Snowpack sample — Loveland Pass, Silver Plume, Colorado, USA (1/12/25, 11:40 AM MST)
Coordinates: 39.66, -105.88
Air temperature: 7 °F
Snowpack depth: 140 cm
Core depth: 10 cm
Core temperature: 41 °F
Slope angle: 11°, slope face: 30°
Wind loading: high
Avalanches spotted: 2
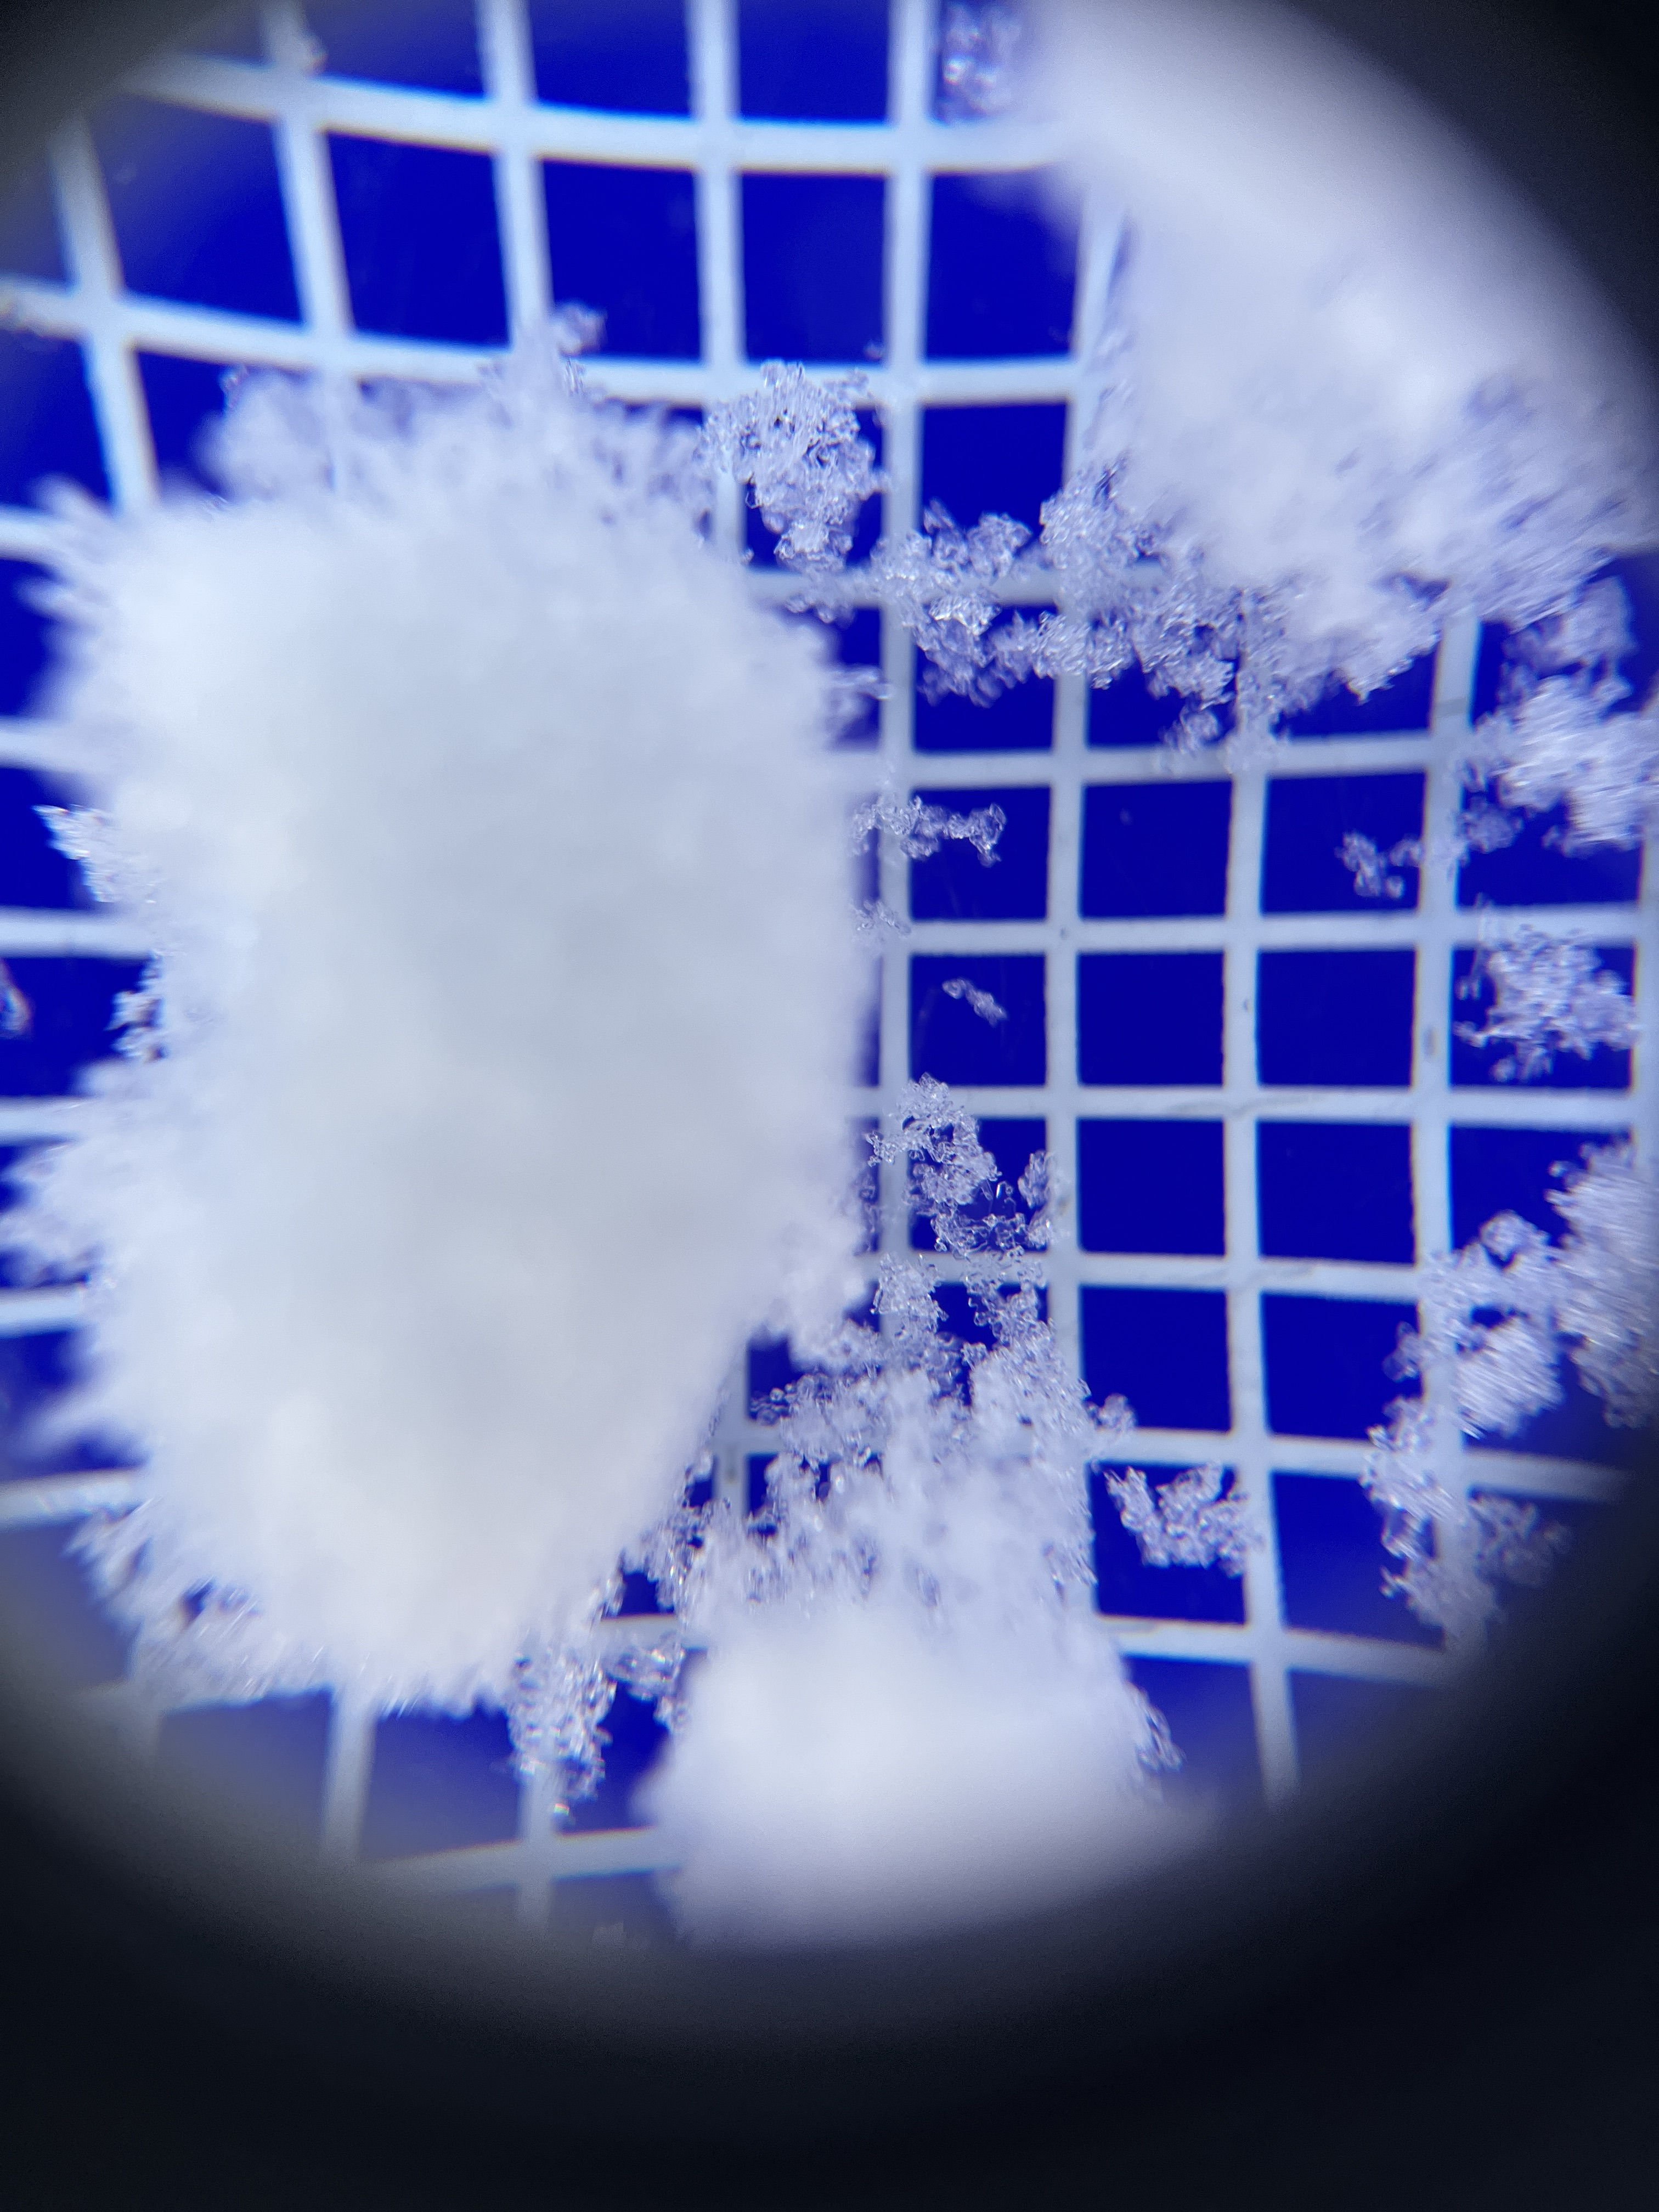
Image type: magnified_profile
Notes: Pilot using slightly modified coring method that took too large segment for snow profile picturing, advised not to use in higher level models. Two avalanche on south face nearby, partially cloudy with light snow in the last 24 hours. Lots of wind loading on eastern features.